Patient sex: M
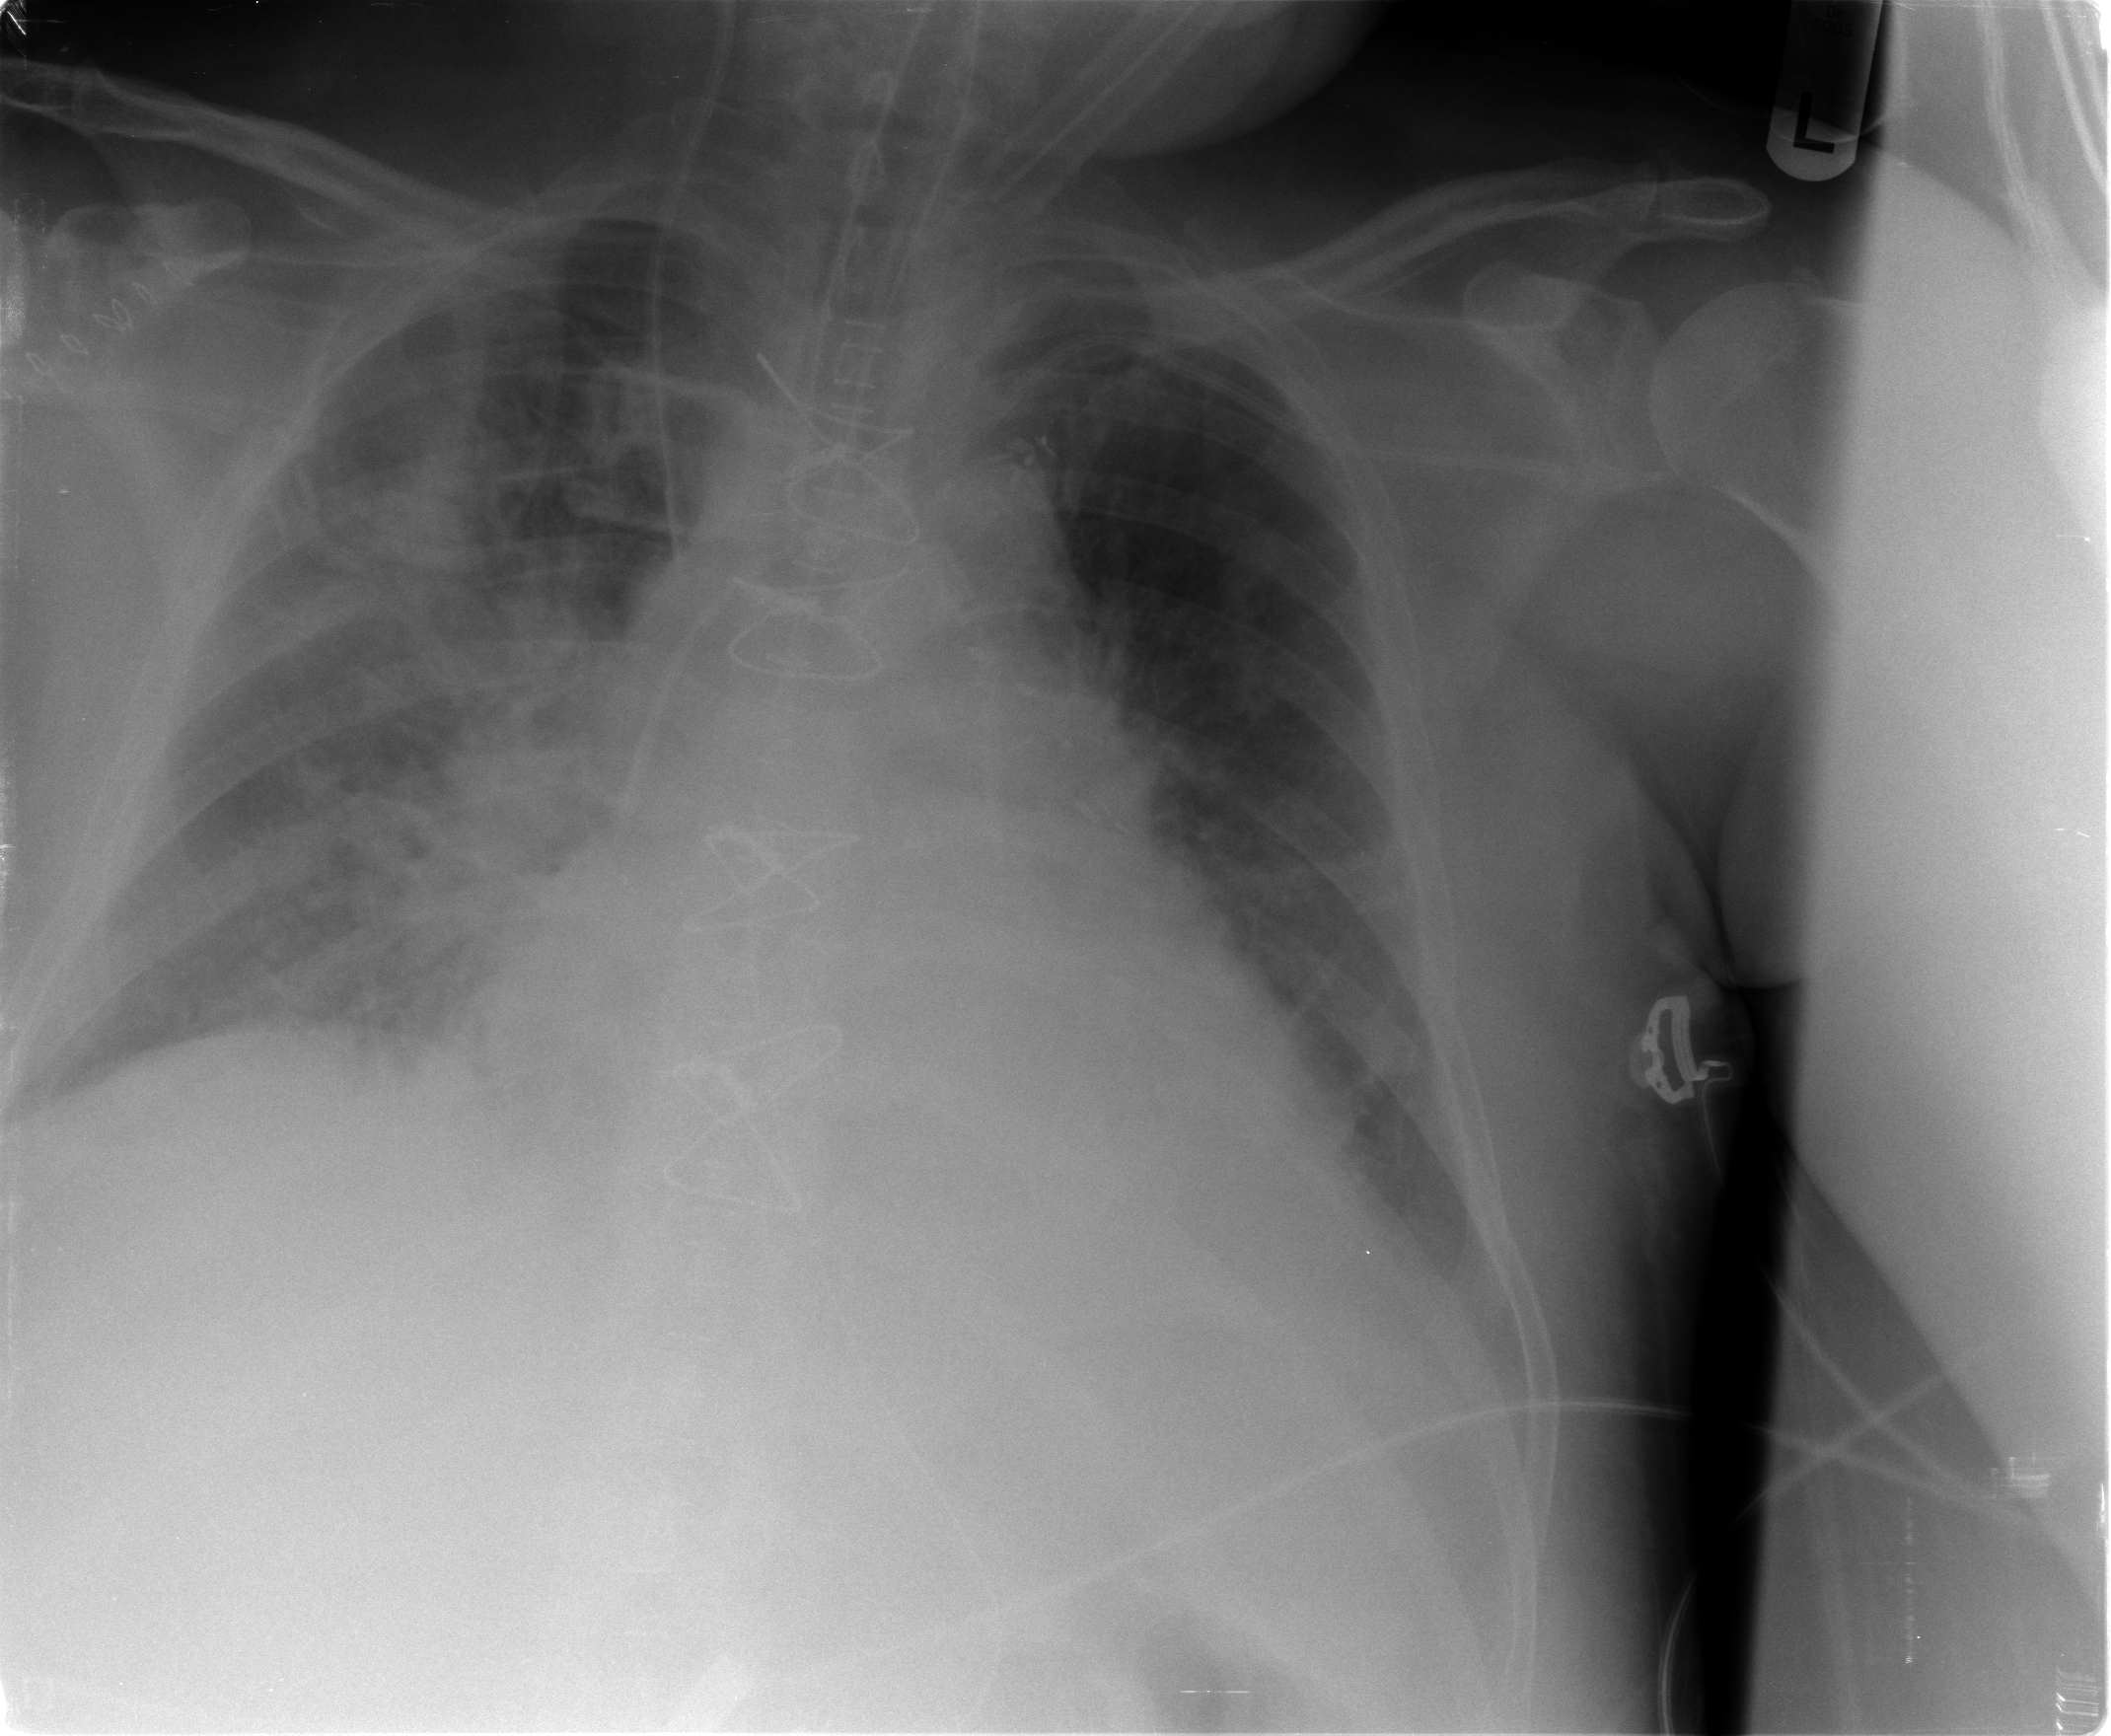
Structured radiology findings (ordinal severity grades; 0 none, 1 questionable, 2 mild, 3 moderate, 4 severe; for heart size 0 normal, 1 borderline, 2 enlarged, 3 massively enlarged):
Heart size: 2
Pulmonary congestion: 2
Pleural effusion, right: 2
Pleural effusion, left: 2
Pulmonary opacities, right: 3
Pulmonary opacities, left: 0
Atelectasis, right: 2
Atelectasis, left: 2